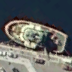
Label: civil